Interaction volume radius: 10 \u00c5
Interaction volume height: 10 \u00c5
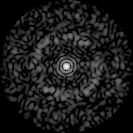
Disorder parameter: 0.8504